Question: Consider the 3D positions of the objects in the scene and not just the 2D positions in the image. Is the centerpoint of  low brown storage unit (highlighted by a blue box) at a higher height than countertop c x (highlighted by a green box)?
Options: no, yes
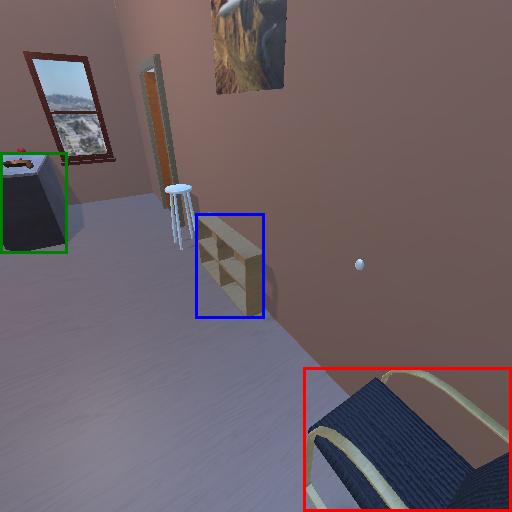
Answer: no